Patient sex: F
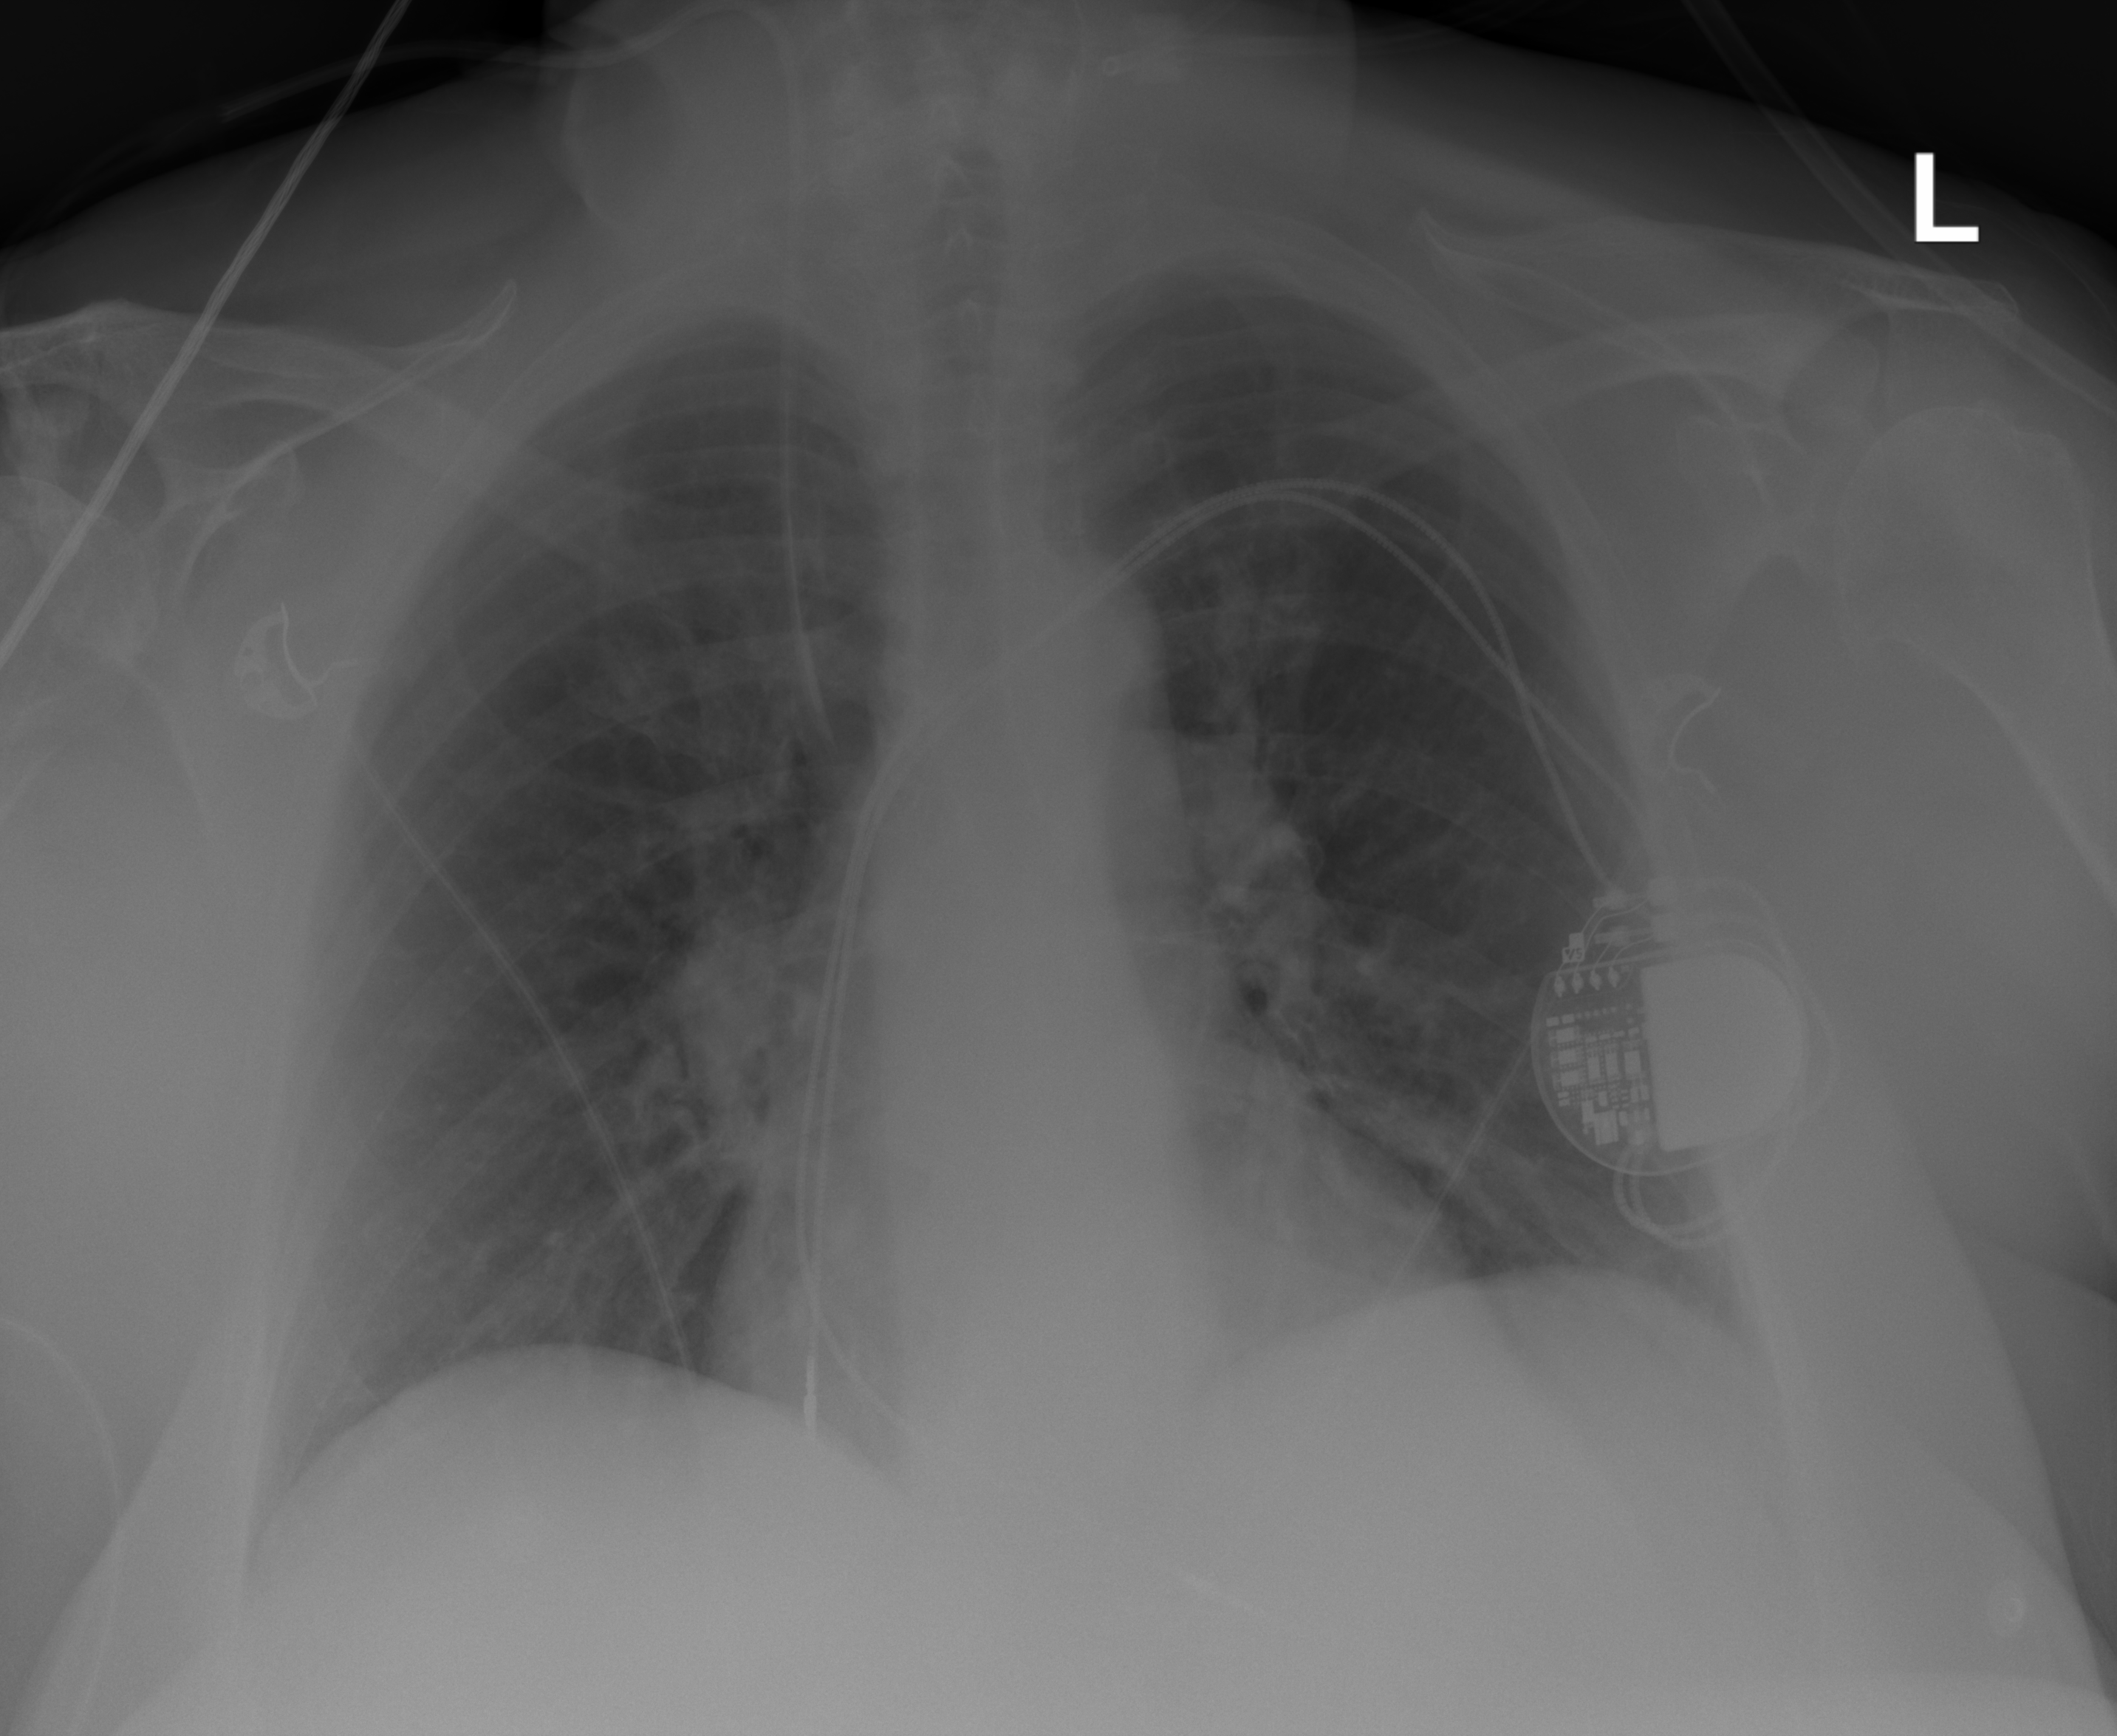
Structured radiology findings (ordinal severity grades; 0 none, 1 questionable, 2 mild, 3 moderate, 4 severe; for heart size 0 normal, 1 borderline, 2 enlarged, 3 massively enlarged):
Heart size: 0
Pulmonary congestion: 0
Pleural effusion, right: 0
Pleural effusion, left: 0
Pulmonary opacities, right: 0
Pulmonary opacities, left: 0
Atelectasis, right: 1
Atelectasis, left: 1